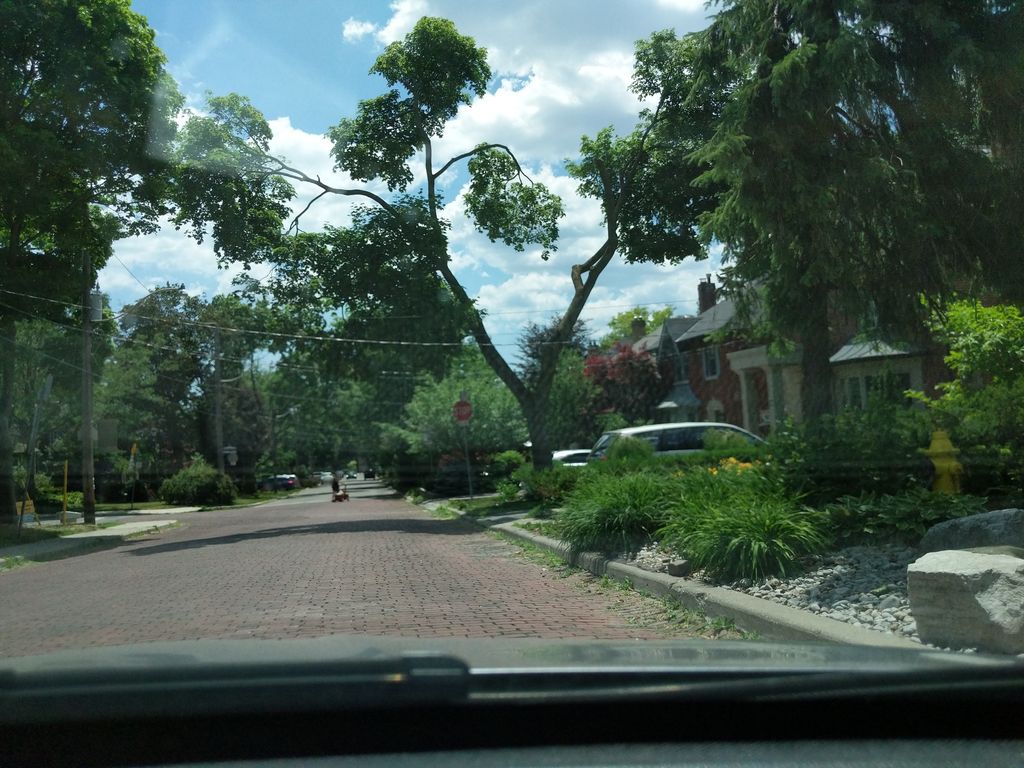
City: toronto